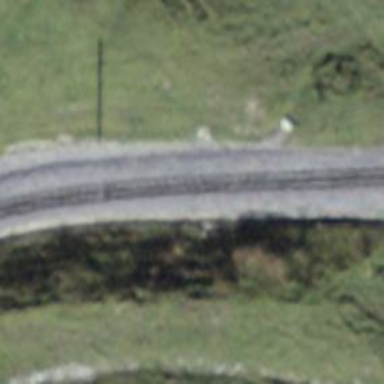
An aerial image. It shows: Narrow-gauge railway track with 1 electrified contact line.